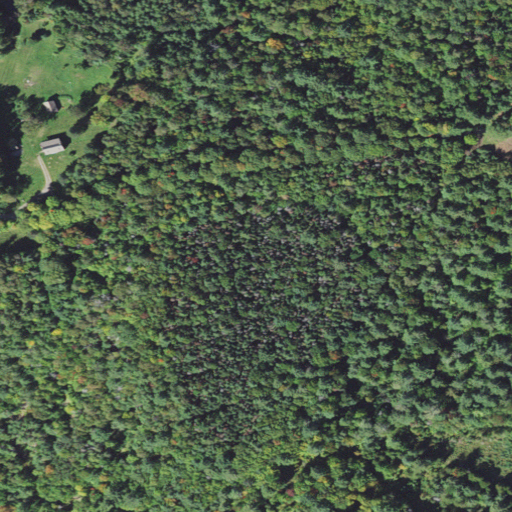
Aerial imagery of mountain in Vermont named Pumpkin Hill containing evergreen forest, mixed forest, deciduous forest, open development, and pasture